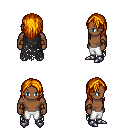
a pixel art fantasy rpg character, male body template, human, dark skin, black tattered cape, white pants, dark blonde long hairstyle, cloth bracers, metal boots, four views (front, back, left, right), 2x2 character sprite sheet, small pixel art, hard edges, no anti-aliasing